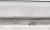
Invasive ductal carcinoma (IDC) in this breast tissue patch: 0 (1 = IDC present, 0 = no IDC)